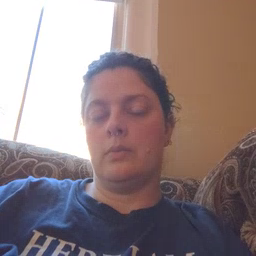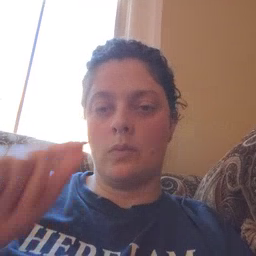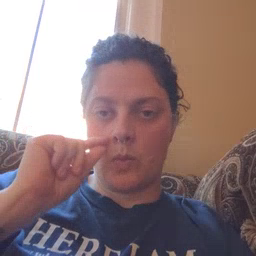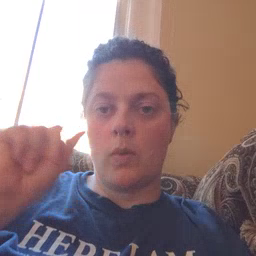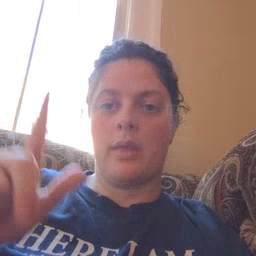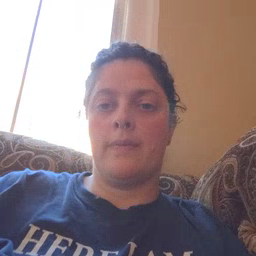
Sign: awake